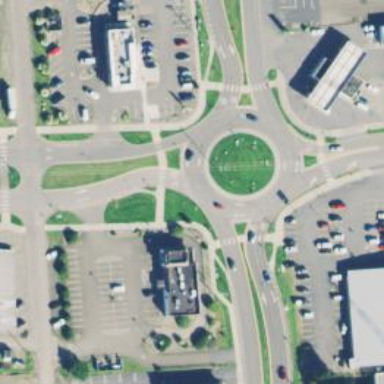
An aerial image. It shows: Tertiary road with asphalt surface leading to roundabout.